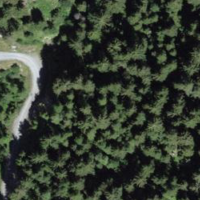
EUNIS habitat code: 43
Species observed at this site:
Turdus philomelos
Lophophanes cristatus
Troglodytes troglodytes
Fringilla coelebs
Regulus ignicapilla
Aegithalos caudatus
Turdus viscivorus
Hippocrepis comosa
Spinus spinus
Parus major
Erithacus rubecula
Aquila chrysaetos
Dryocopus martius
Regulus regulus
Corvus corax
Periparus ater